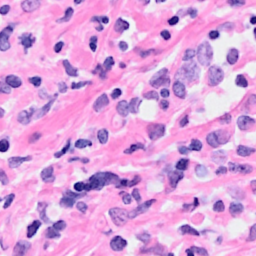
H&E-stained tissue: Breast